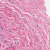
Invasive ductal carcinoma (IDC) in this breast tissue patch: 0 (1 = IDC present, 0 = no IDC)